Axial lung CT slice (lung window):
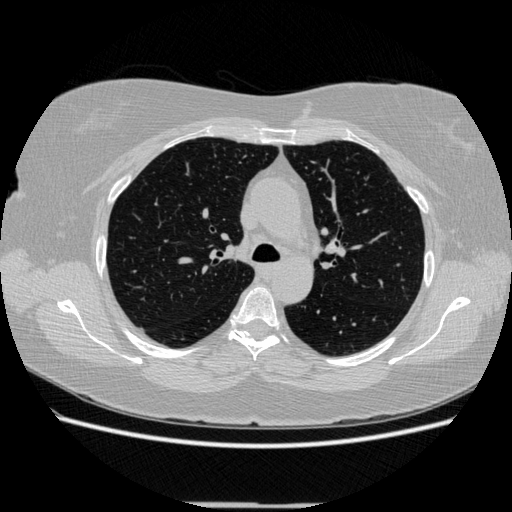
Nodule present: no